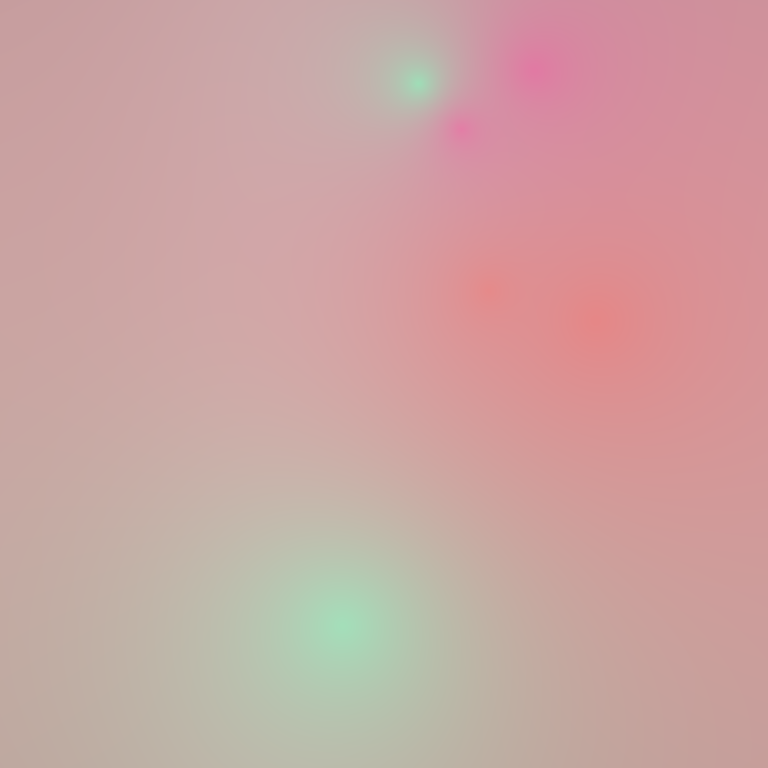
Abstract light effect, smooth gradient from soft pink to gentle teal, serene atmosphere, diffuse glow, no room, no furniture, no objects.